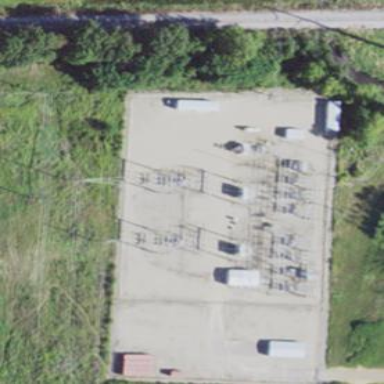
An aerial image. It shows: Outdoor distribution power substation.